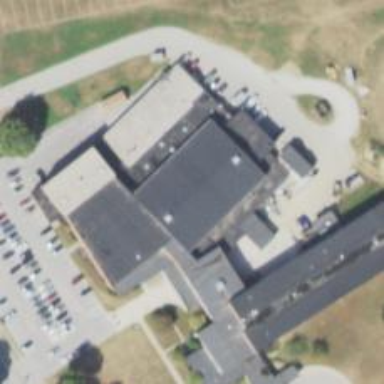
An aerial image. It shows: School.